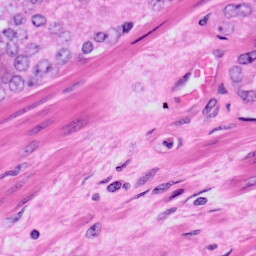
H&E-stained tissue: Prostate